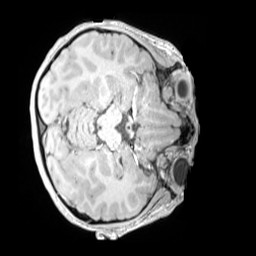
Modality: MP2RAGE
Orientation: axial
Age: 9
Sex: female
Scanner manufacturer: siemens
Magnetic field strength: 3 T
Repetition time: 4 s
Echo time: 0.00303 s